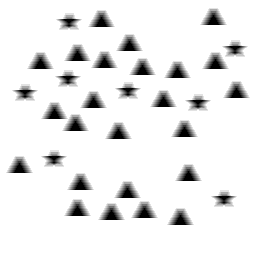
Squares: 0
Triangles: 24
Stars: 8
Total shapes: 32